Brain MRI, t1w sequence, axial 2D slice.
Patient: age 43, sex M, weight 95 kg, height 1.95 m
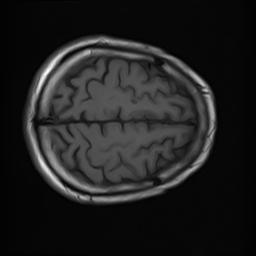